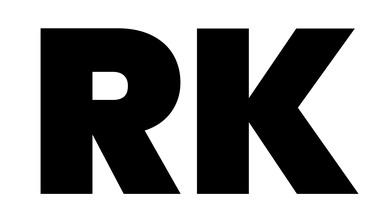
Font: Poppins-Black